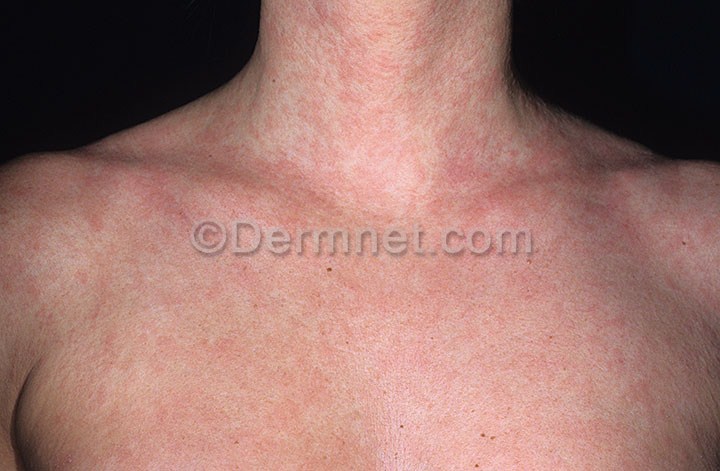
Disease: Exanthems and Drug Eruptions